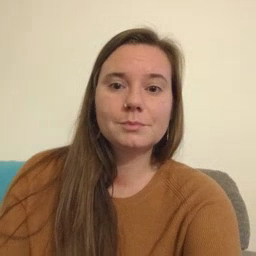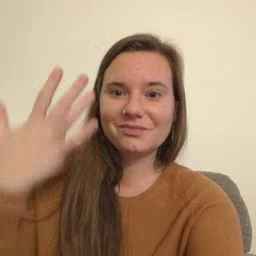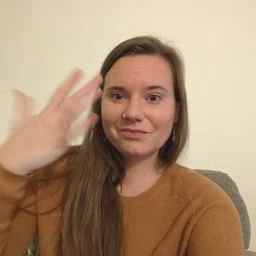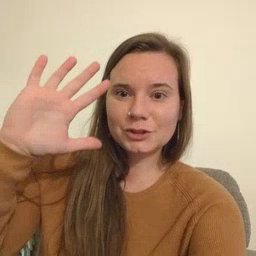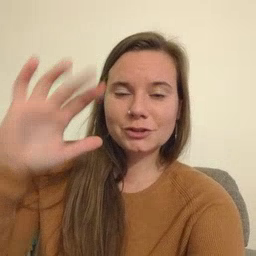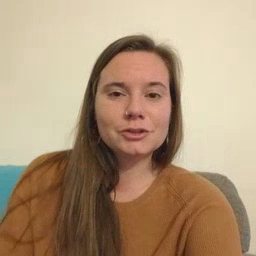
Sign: finish